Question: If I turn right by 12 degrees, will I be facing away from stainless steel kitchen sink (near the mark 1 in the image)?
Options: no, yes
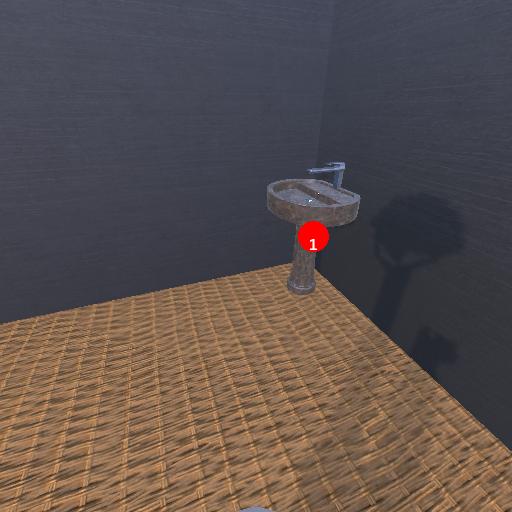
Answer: no